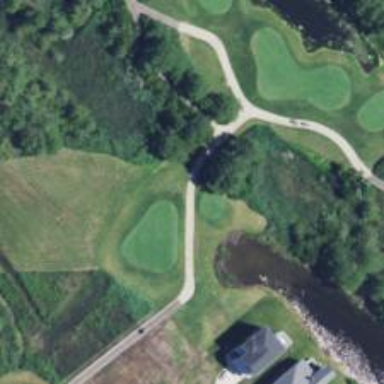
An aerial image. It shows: Asphalt path that serves as road and golf path.